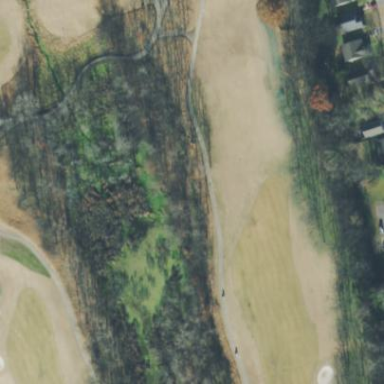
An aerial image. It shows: Rough grassy area used for golf.